Question: I am trying to create full text index but I am getting error which you can see on the printscreen below:

Any idea what can be the reason?
Thanks, Laziale
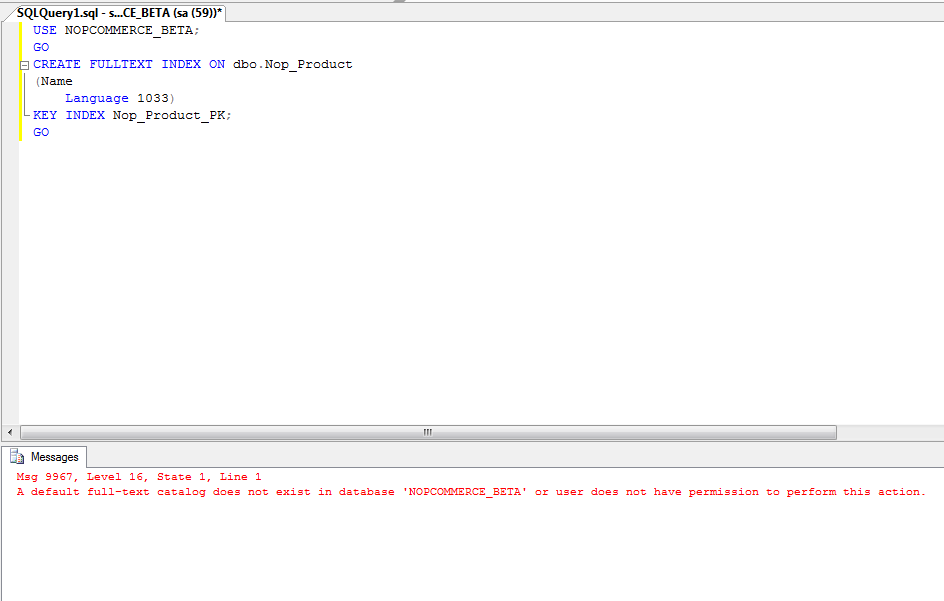
Answer: This appears to be a permission issue
See answer on Server Fault:
<URL>
> If you have the database-owner permission, that's all you need to do
there.Full-text indexing is an option in the SQL Server installer. You may
need to go back and add the feature.Other than that, these instructions should take care of you:<URL>